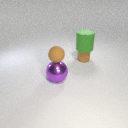
large green rubber cylinder above small brown rubber cylinder